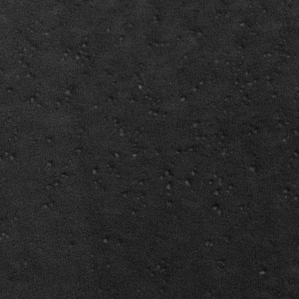
Label: frost